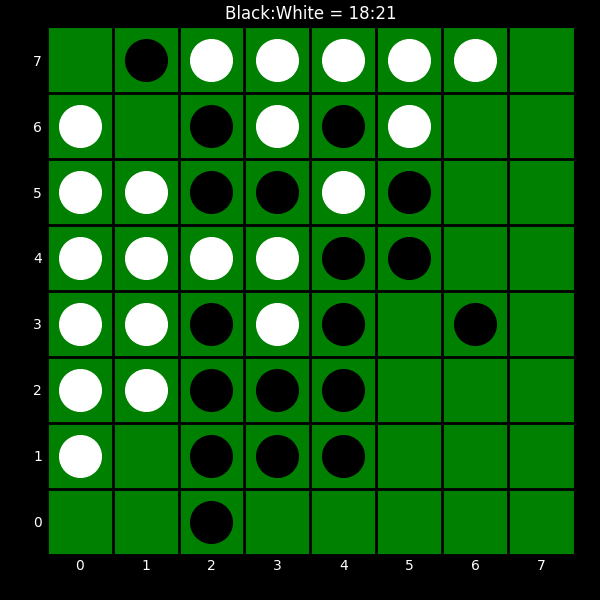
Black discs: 18
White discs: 21